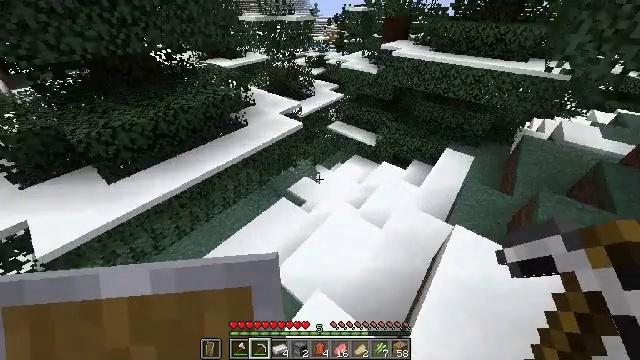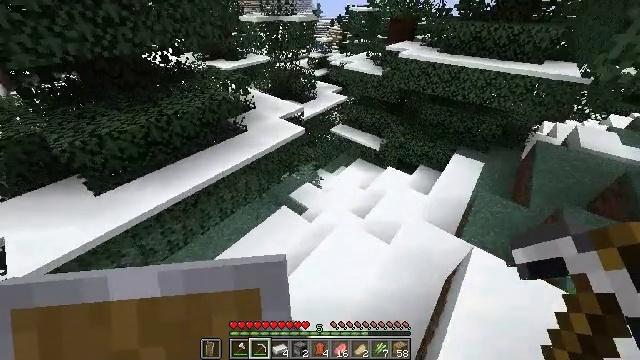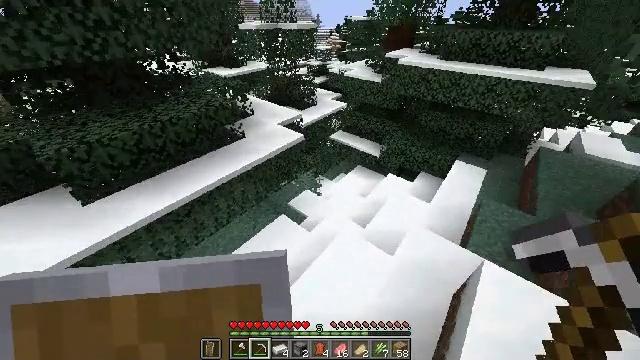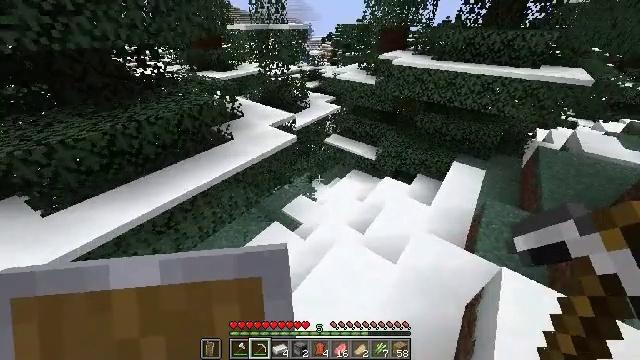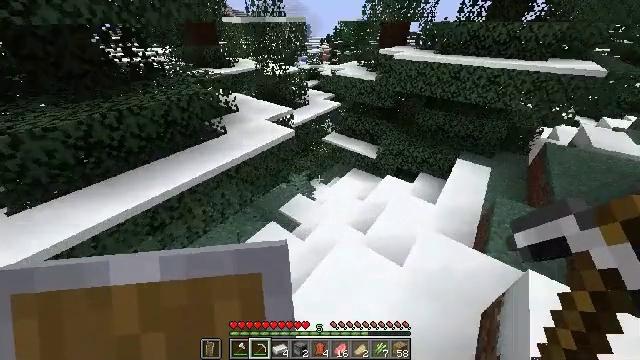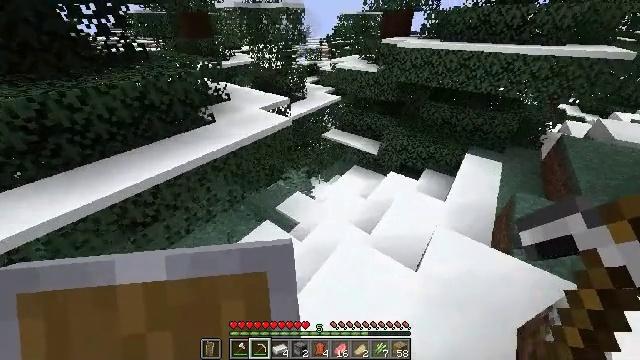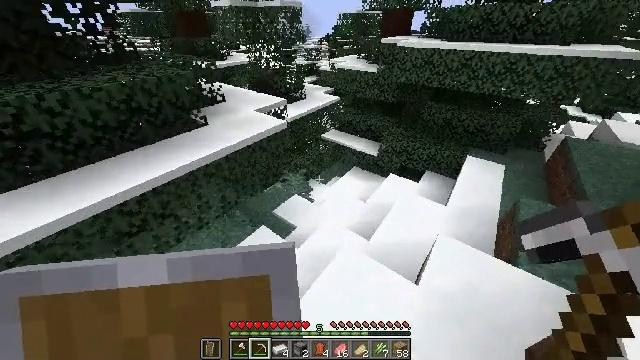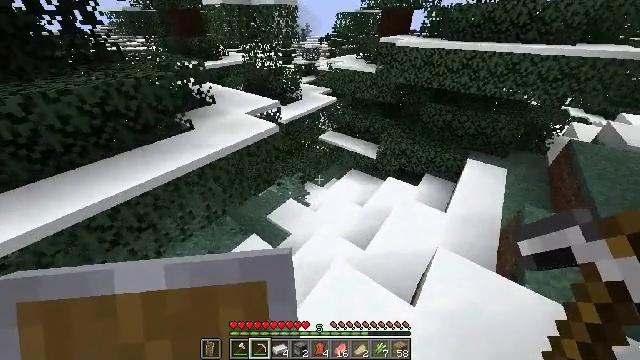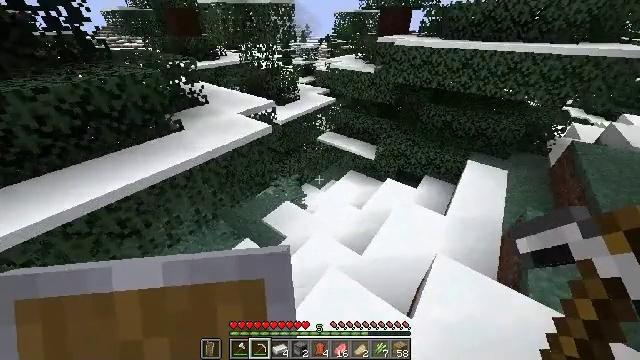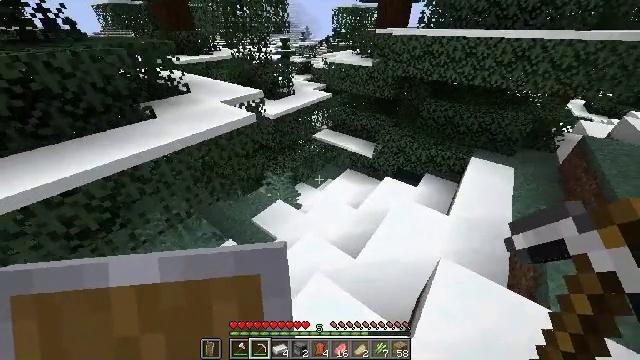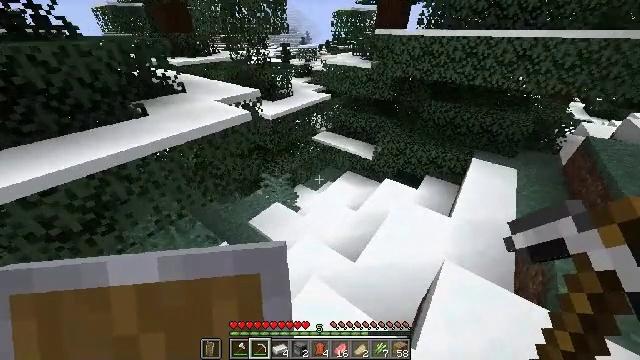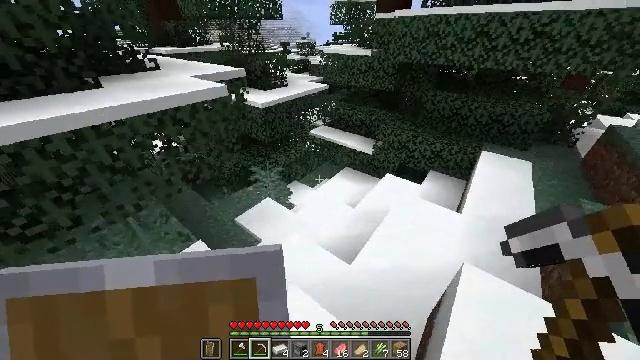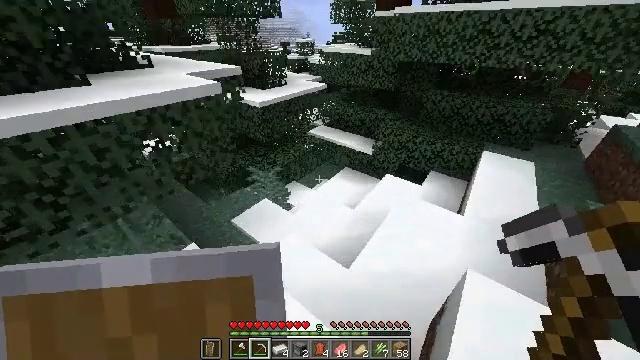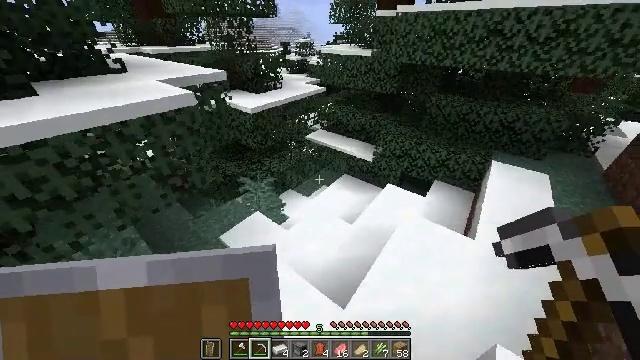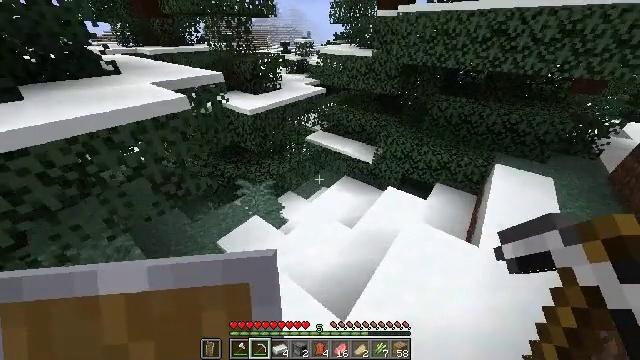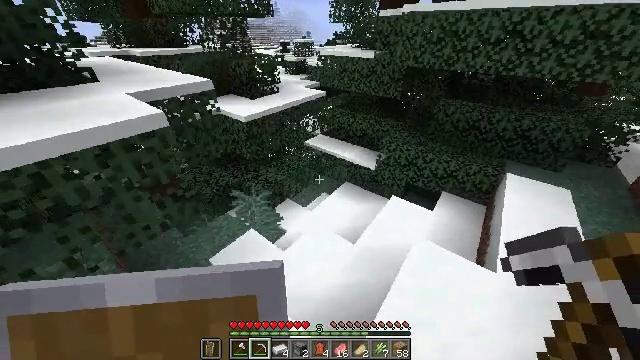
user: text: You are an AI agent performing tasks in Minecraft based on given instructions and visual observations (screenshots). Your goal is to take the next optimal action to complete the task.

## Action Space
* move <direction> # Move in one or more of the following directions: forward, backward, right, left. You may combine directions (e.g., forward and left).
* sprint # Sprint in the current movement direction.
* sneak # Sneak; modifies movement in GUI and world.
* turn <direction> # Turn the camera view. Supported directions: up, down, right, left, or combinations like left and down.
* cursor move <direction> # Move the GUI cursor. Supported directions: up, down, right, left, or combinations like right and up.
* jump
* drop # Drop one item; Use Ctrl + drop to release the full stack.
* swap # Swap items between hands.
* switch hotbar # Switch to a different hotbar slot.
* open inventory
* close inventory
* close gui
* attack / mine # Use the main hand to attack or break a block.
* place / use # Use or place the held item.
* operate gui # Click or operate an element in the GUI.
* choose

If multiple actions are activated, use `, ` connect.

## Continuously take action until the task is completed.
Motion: motion action
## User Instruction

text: Destroy the spruce leaves to get sticks and saplings.
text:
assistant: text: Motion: move forward, sprint
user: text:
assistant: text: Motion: move forward, sprint, turn up
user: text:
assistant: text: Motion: move forward, sprint, turn right and up
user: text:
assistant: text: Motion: move forward, sprint
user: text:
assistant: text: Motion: move forward and move right, sprint
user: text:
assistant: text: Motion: move forward and move right, sprint
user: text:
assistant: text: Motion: move forward and move right, sprint
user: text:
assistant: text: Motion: move forward and move right, sprint
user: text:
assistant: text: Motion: move forward, sprint
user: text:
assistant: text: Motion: move forward, sprint
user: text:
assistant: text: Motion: move forward, sprint
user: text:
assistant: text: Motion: move forward, sprint
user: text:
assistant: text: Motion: move forward, sprint
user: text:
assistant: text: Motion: move forward, sprint
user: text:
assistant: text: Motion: move forward, sprint
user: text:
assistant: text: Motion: move forward, sprint
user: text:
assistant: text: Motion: move forward, sprint, turn right and up
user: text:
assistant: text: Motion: move forward, sprint, turn right and up
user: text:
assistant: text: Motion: move forward, sprint, turn right and up
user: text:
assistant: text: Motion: move forward, sprint
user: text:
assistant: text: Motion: move forward, sprint
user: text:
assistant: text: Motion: move forward, sprint
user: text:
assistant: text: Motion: move forward, sprint
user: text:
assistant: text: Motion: move forward, sprint, turn up
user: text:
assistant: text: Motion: move forward, sprint, turn left and up
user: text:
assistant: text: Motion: move forward, sprint
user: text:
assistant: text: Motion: move forward, sprint
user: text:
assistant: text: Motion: move forward, sprint, turn left and up
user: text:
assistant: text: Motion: move forward, sprint
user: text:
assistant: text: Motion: move forward, sprint